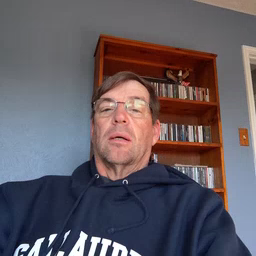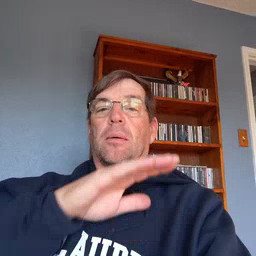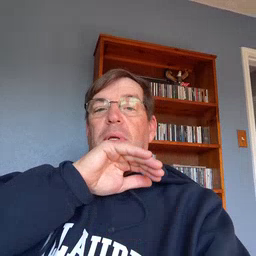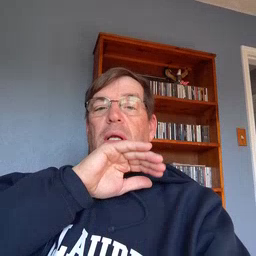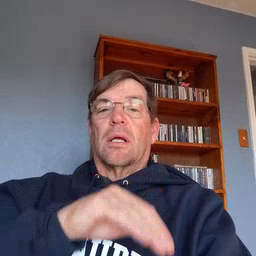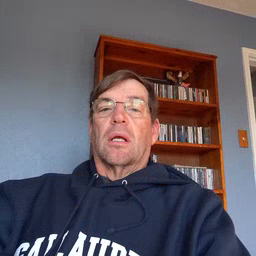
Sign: pig